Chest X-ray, PA view. Patient: 54 years old, sex M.
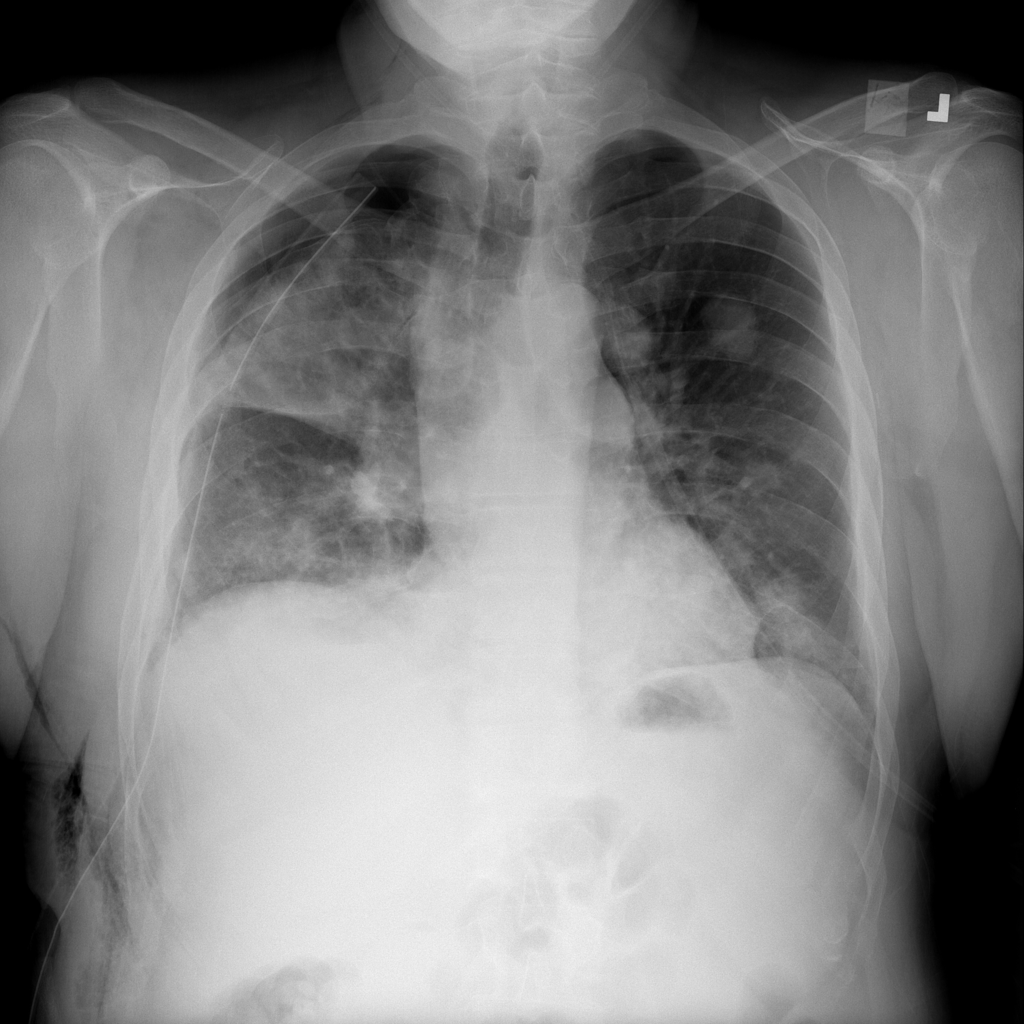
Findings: Mass, Pneumothorax